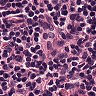
Metastatic tissue present: no